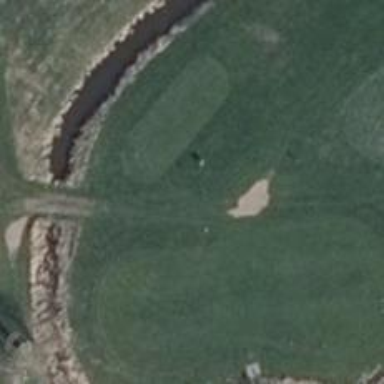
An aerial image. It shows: Golf tee.